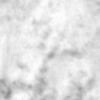
Label: no_change